Interaction volume radius: 10 \u00c5
Interaction volume height: 35 \u00c5
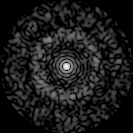
Disorder parameter: 0.8382